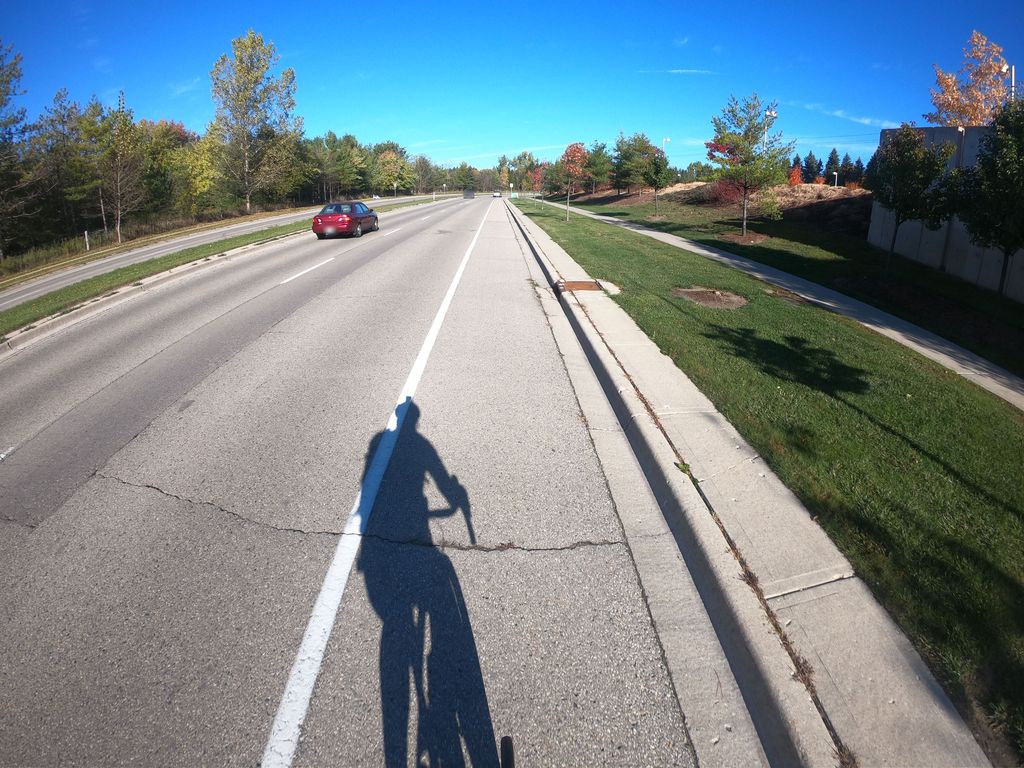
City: kitchener-waterloo